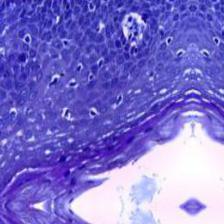
Diagnosis: Normal